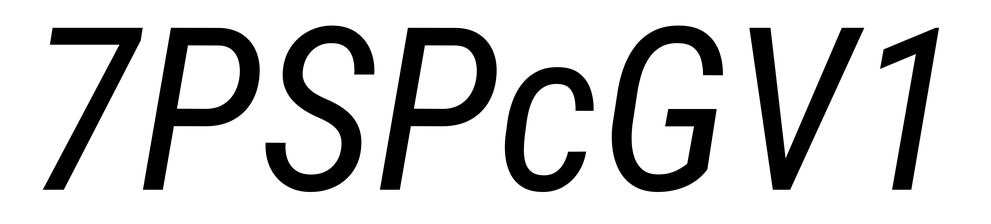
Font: Roboto-Italic_Condensed_Italic